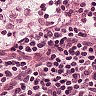
Metastatic tissue present: no